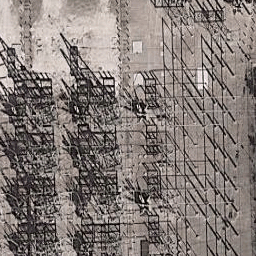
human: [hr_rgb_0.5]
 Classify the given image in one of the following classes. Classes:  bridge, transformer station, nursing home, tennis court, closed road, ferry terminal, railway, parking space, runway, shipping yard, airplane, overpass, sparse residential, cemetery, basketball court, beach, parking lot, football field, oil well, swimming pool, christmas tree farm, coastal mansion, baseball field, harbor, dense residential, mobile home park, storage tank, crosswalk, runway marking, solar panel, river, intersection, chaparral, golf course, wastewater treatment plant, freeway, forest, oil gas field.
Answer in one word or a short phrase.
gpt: transformer station